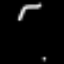
Label: octagon